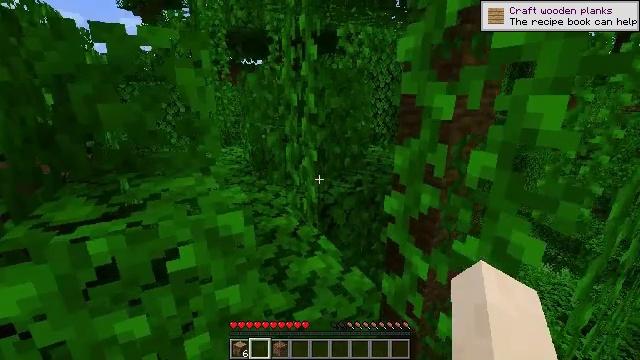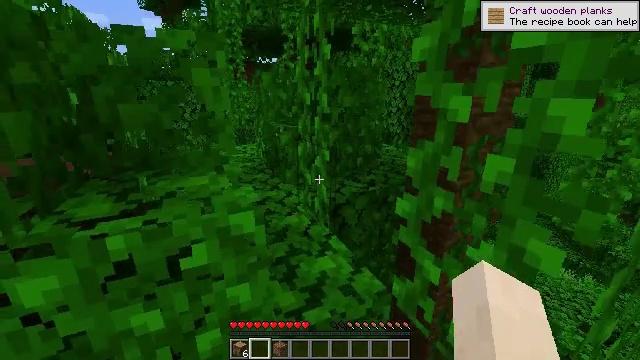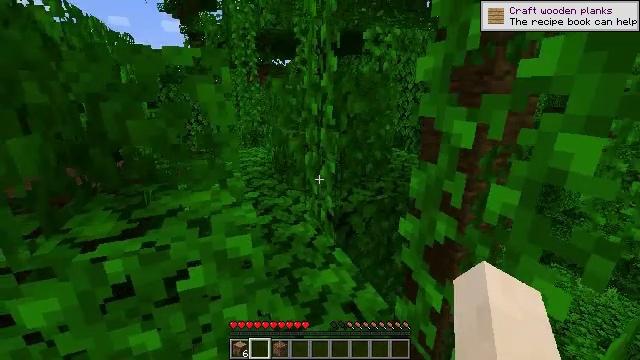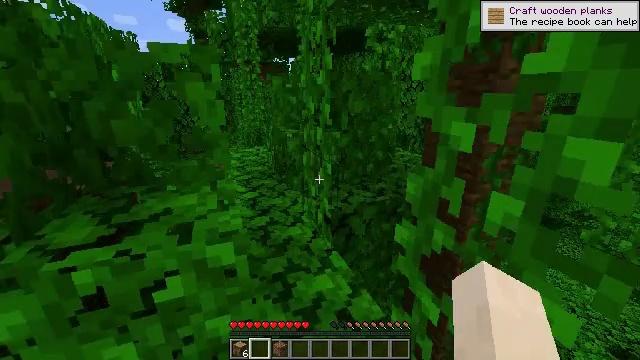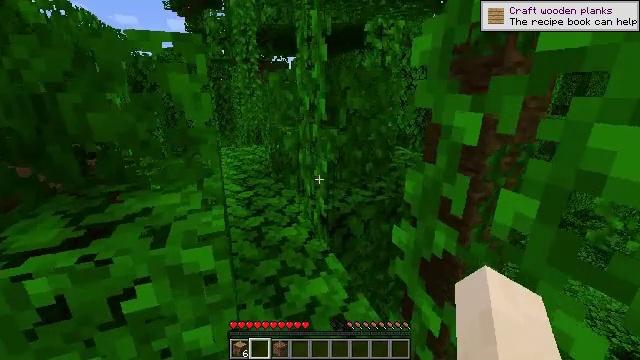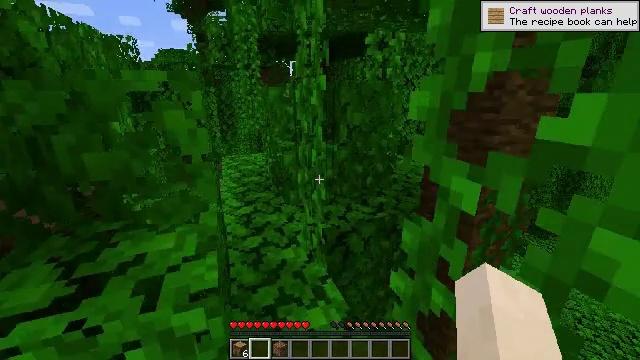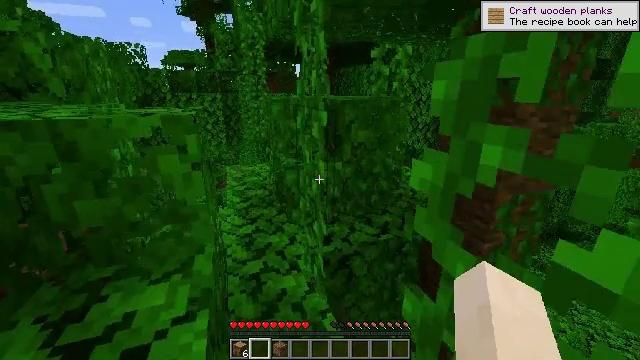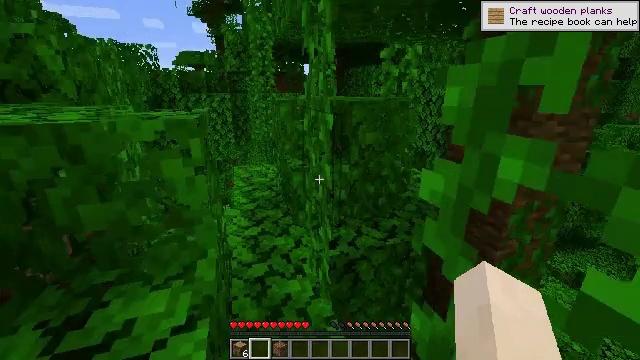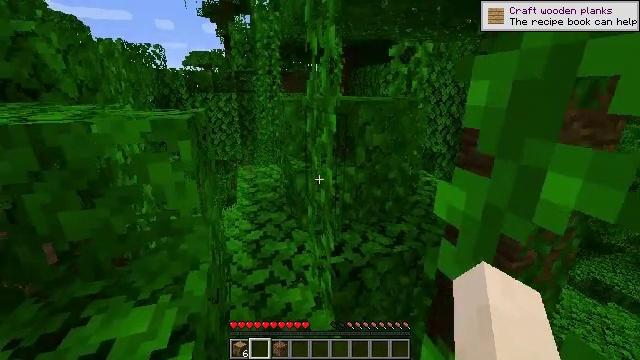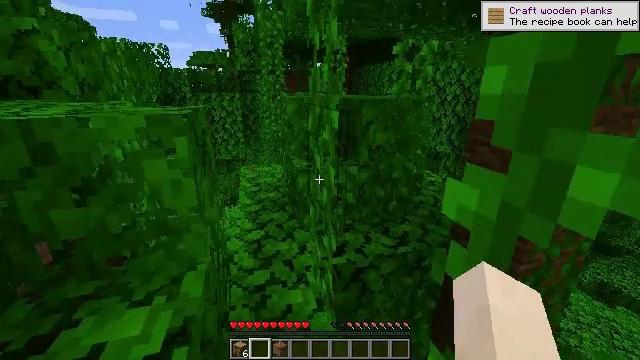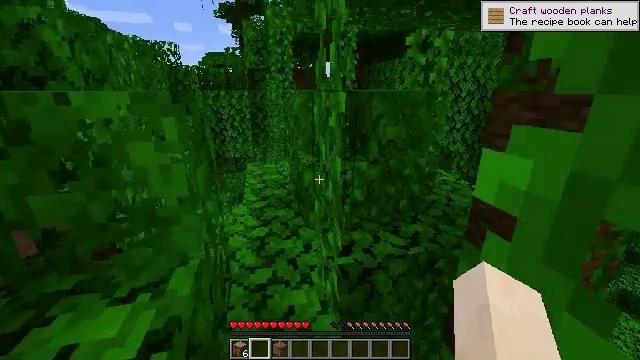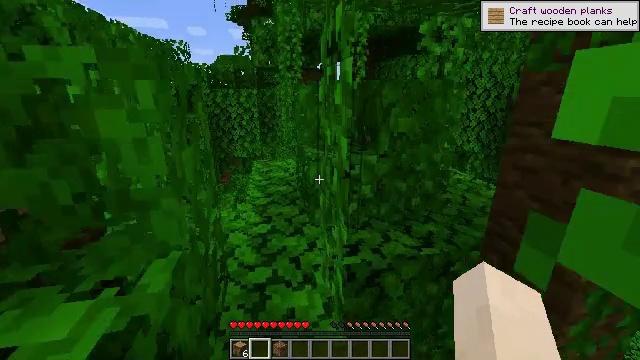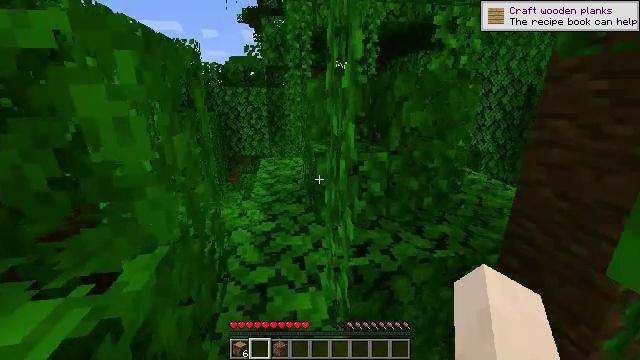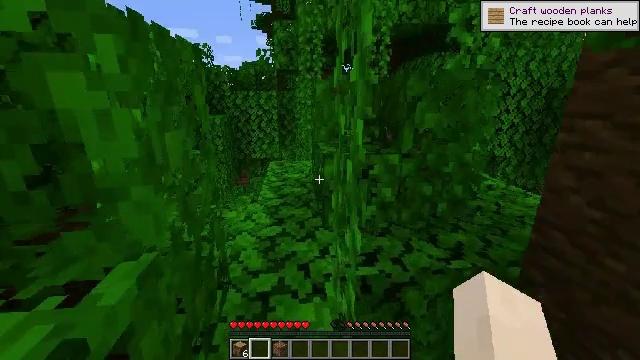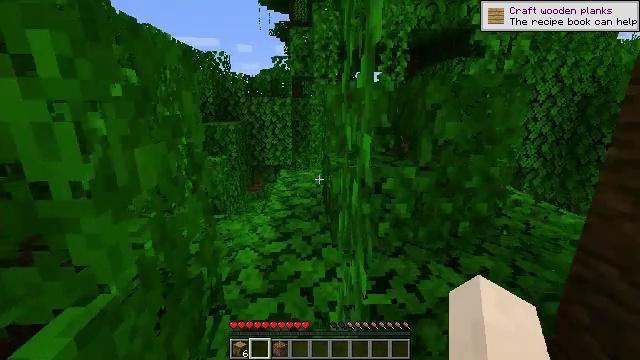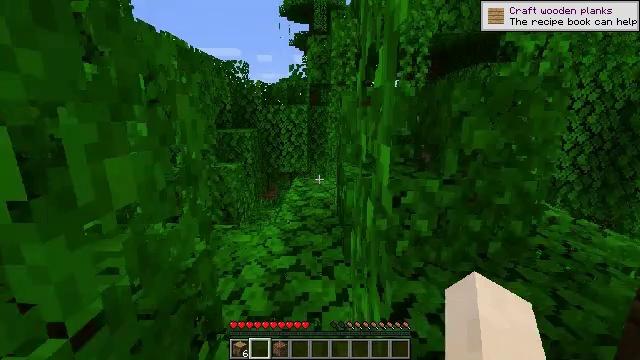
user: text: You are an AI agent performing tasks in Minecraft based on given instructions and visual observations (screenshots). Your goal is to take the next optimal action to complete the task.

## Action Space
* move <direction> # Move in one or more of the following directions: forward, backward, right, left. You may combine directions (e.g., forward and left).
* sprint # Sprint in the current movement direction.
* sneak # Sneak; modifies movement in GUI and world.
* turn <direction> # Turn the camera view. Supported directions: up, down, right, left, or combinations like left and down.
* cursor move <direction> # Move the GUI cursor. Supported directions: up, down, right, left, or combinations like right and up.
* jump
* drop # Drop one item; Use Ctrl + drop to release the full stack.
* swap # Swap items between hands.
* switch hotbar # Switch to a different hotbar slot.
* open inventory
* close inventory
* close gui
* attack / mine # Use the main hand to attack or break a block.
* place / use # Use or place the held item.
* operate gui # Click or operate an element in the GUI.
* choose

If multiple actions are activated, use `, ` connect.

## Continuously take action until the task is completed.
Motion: motion action
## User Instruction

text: Gather tripwire by breaking it.
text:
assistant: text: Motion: move forward, turn left
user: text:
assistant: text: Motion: move forward, turn left
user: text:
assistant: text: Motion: move forward, turn left, jump
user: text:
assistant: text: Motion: move forward, jump
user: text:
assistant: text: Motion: move forward, jump
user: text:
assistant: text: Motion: move forward, turn left
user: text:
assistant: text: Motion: move forward, turn left
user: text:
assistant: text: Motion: move forward, turn left
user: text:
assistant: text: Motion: move forward
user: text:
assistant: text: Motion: move forward, turn left
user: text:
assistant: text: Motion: move forward, turn left
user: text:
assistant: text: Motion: move forward, turn left
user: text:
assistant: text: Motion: move forward, turn left and up
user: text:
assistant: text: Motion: move forward, turn left and up
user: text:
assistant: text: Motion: move forward, turn left and up
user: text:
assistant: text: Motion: move forward
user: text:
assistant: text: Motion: move forward
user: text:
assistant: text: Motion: move forward
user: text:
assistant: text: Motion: move forward
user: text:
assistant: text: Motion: move forward, turn left
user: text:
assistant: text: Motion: move forward and move left, turn left
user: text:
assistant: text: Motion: move forward and move left
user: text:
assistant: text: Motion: move forward and move left, turn right
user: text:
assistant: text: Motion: move forward, turn right
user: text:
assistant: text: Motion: move forward
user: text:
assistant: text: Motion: move forward, turn right and down
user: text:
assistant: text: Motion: move forward, turn right and down
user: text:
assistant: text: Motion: move forward, turn down
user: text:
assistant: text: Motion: move forward, turn down
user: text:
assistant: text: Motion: move forward, turn down